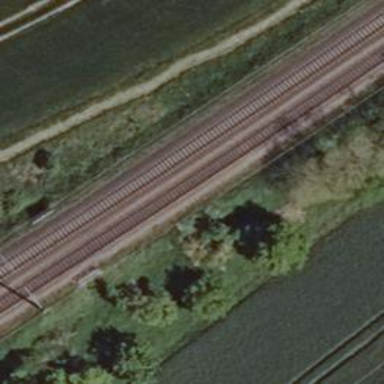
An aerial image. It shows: Railway bridge with electrified contact lines.